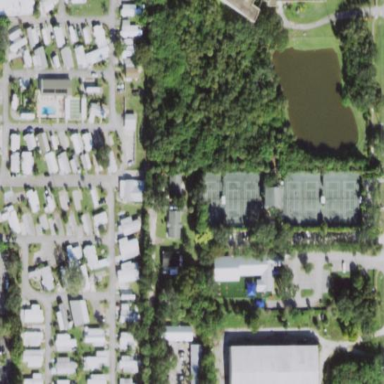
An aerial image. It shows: Residential area designated as trailer park.